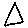
Label: triangle